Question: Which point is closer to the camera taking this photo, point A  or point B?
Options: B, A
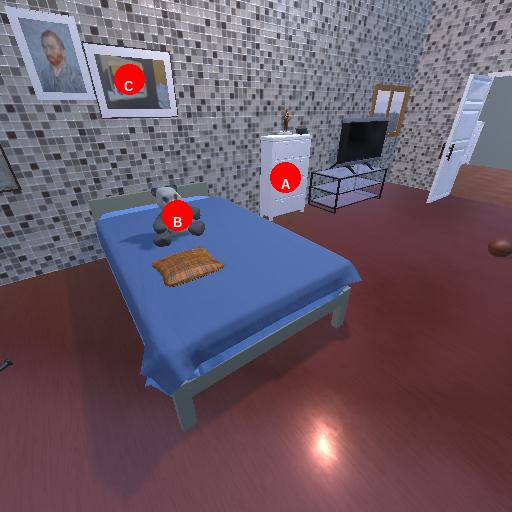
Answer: B